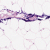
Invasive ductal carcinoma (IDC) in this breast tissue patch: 0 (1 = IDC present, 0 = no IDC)